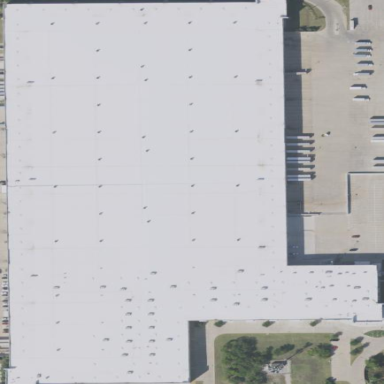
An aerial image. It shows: Industrial building.